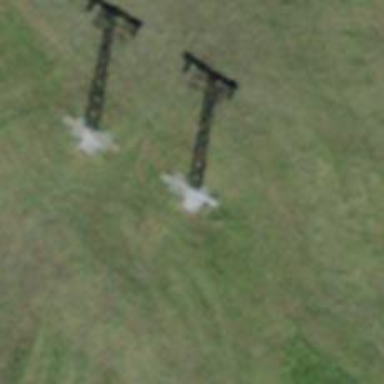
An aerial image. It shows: Pylon for aerialway.